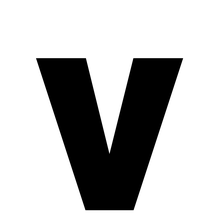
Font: Roboto_Black